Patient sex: M
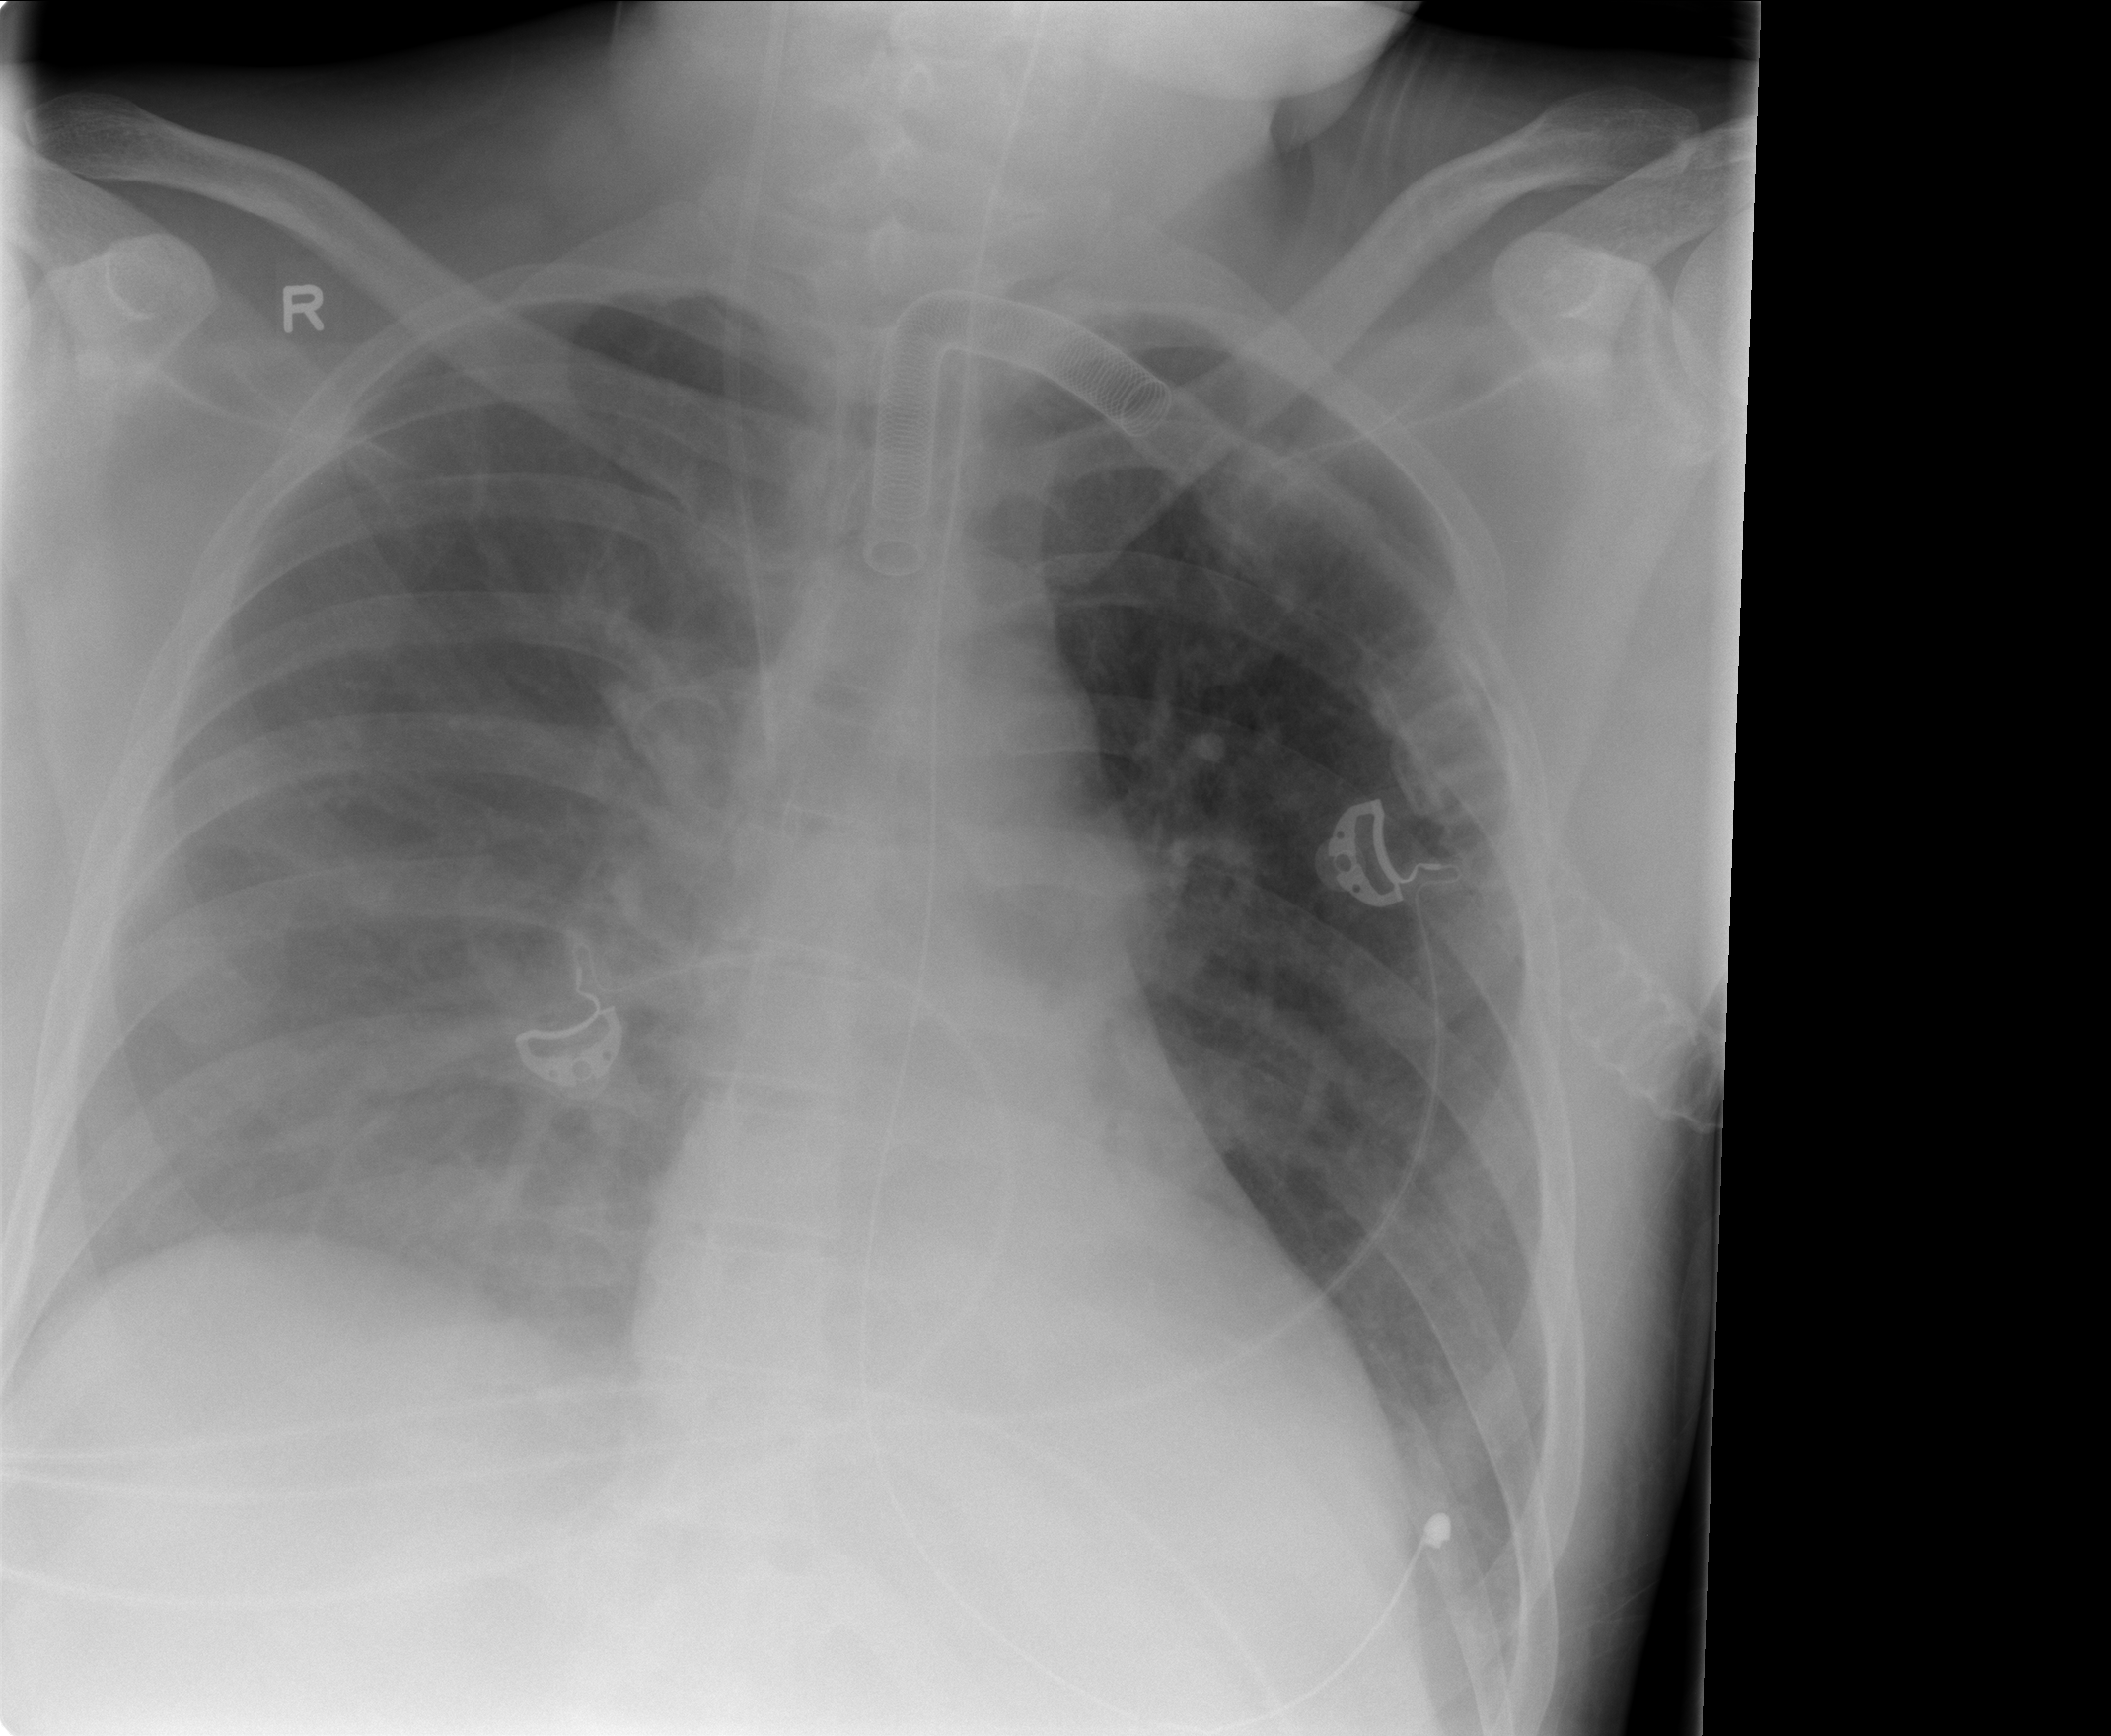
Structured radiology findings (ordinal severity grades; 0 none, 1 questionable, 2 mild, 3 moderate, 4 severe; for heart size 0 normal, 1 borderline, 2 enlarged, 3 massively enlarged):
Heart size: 0
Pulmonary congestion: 2
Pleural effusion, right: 2
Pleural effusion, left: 2
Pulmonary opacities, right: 1
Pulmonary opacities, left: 0
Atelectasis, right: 2
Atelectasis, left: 2